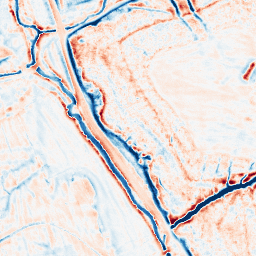
Category: edge_preserving
Decomposition family: bilateral
Decomposition parameters: d: 15
sigma_color: 150
sigma_space: 150
Upsampling method: quartic
Upsampling parameters: scale: 4
Upsampling scale: 4